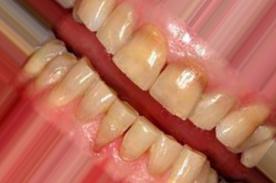
Condition: Tooth Discoloration